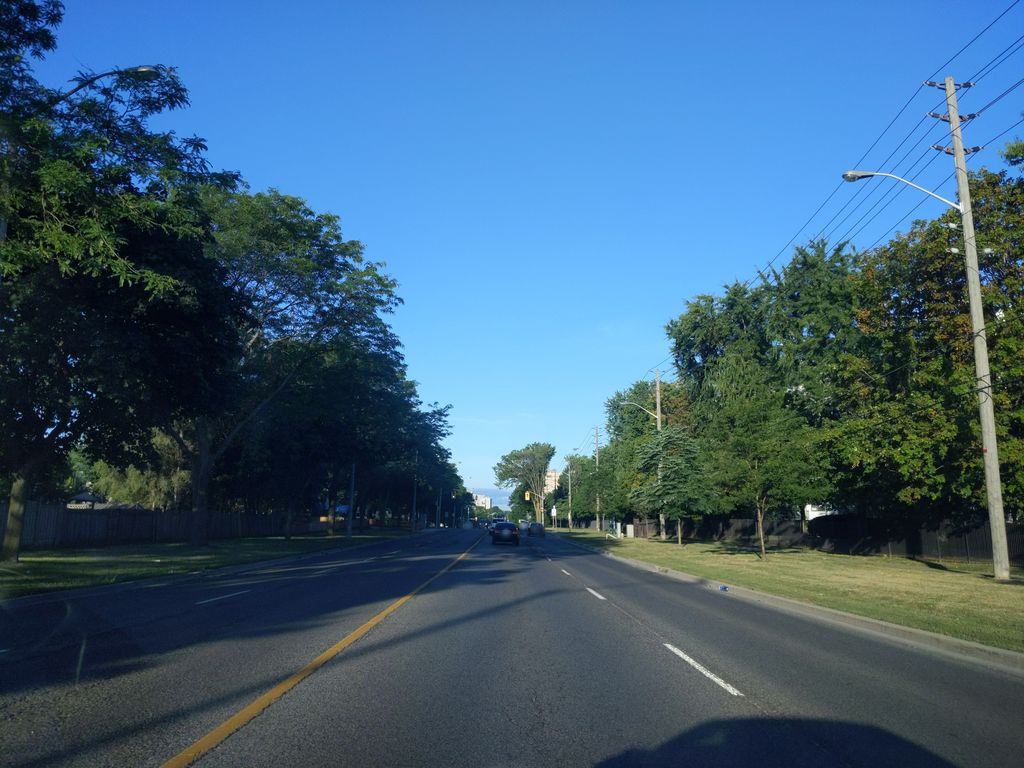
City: toronto